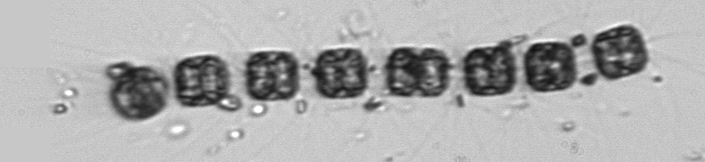
Label: Thalassiosira